【题型】证明题　【知识点】解析几何　【难度】medium
已知双曲线 \(\Gamma: \dfrac{x^2}{a^2} - \dfrac{y^2}{b^2} = 1(a > 0, b > 0)\) 过点 \(P(\sqrt{3}, \sqrt{6})\)，渐近线方程为 \(y = \pm \sqrt{3}x\)。

(1) 求 \(\Gamma\) 的方程；

(2) 已知点 \(A(1,0)\)，过点 \(Q(1,2)\) 作动直线 \(l\) 与双曲线右支交于不同的两点 \(B\)、\(C\)，在线段 \(BC\) 上取异于 \(B\)、\(C\) 的点 \(H\)。

(i) 当 \(H\) 为 \(BC\) 中点时，\(\triangle AQH\) 的面积为 7，求直线 \(l\) 的斜率；

(ii) 直线 \(AB\)、\(AH\)、\(AC\) 分别与 \(y\) 轴交于点 \(D\)、\(E\)、\(F\)，若 \(E\) 为 \(DF\) 中点，证明：点 \(H\) 恒在一条定直线上。
【解答】
【详解】（1）由题意，得 \(\dfrac{b}{a} = \sqrt{3}\)，则 \(b = \sqrt{3}a\) \(^{\textcircled{1}}\)，

将点 \(P(\sqrt{3},\sqrt{6})\) 代入双曲线方程，得 \(\dfrac{3}{a^2} - \dfrac{6}{b^2} = 1\) \(^{\textcircled{2}}\)，

联立\(^{\textcircled{1}}\)\(^{\textcircled{2}}\)解得 \(\begin{cases} a^2 = 1 \\ b^2 = 3 \end{cases}\)，故 \(\Gamma\) 的方程为 \(x^2 - \dfrac{y^2}{3} = 1\)。

---

（2）若直线 \(l\) 的斜率不存在，则直线 \(l\) 与双曲线右支只有一个交点，不符合题意，故直线 \(l\) 的斜率存在。

设直线 \(l\) 的方程为 \(y - 2 = k(x - 1)\)，与 \(x^2 - \dfrac{y^2}{3} = 1\) 联立得 \((3 - k^2)x^2 + (2k^2 - 4k)x - k^2 + 4k - 7 = 0\)。

设 \(B(x_1,y_1)\)，\(C(x_2,y_2)\)，由题意，得
\[
\begin{cases}
3 - k^2 \neq 0, \\
\Delta = 12(7 - 4k) > 0, \\
x_1 + x_2 = \dfrac{2k^2 - 4k}{k^2 - 3} > 0, \\
x_1x_2 = \dfrac{k^2 - 4k + 7}{k^2 - 3} > 0,
\end{cases}
\]
解得 \(k < -\sqrt{3}\)。

(i) 解：因为 \(H\) 为 \(BC\) 中点，所以 \(x_H = \dfrac{k^2 - 2k}{k^2 - 3}\)。

由 \(S_{\triangle AQH} = \dfrac{1}{2}|AQ||x_H - 1| = \dfrac{k^2 - 2k}{k^2 - 3} - 1  = 7\)，得 \(7k^2 + 2k - 24 = (7k - 12)(k + 2) = 0\)。

又 \(k < -\sqrt{3}\)，解得 \(k = -2\)，所以直线 \(l\) 的斜率为 \(-2\)。

(ii) 证明：设直线 \(AB\) 的方程为 \(y = \dfrac{y_1}{x_1 - 1}(x - 1)\)，令 \(x = 0\)，得 \(y_D = \dfrac{-y_1}{x_1 - 1}\)。

同理可得，\(y_E = \dfrac{-y_H}{x_H - 1}\)，\(y_F = \dfrac{-y_2}{x_2 - 1}\)。

因为 \(E\) 为 \(DF\) 中点，所以 \(2y_E = y_D + y_F\)，即 \(\dfrac{-2y_H}{x_H - 1} = \dfrac{-y_1}{x_1 - 1} + \dfrac{-y_2}{x_2 - 1}\)。

又因为点 \(B\)、\(C\)、\(H\) 都在直线 \(l\) 上，

所以 \(\dfrac{2\left[k(x_H - 1) + 2\right]}{x_H - 1} = \dfrac{\left[k(x_1 - 1) + 2\right](x_2 - 1) + \left[k(x_2 - 1) + 2\right](x_1 - 1)}{(x_1 - 1)(x_2 - 1)}\)，

整理，得 \(2k + \dfrac{4}{x_H - 1} = 2k + \dfrac{2(x_1 + x_2) - 4}{(x_1 - 1)(x_2 - 1)}\)，

代入韦达定理，得 \(x_H = \dfrac{2k - 7}{2k - 3}\)，所以 \(y_H = k(x_H - 1) + 2 = \dfrac{-6}{2k - 3}\)。

因为 \(3x_H - 2y_H = 3 \cdot \dfrac{2k - 7}{2k - 3} - 2 \cdot \dfrac{-6}{2k - 3} = \dfrac{6k - 9}{2k - 3} = 3\)，所以点 \(H\) 恒在定直线 \(3x - 2y - 3 = 0\) 上。

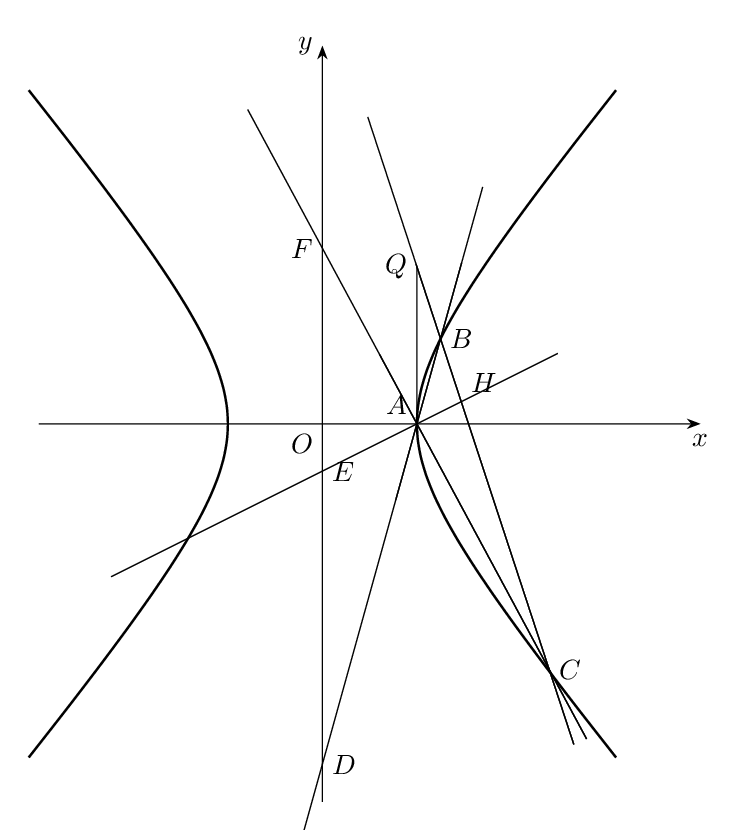